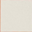
Piece: xx